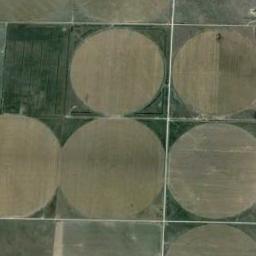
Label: circular_farmland